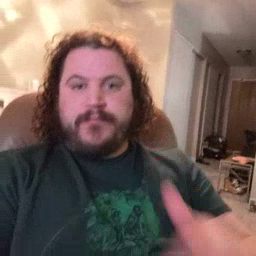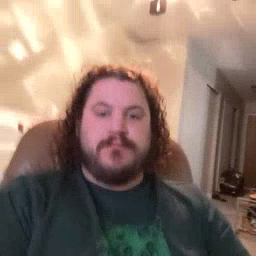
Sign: yellow